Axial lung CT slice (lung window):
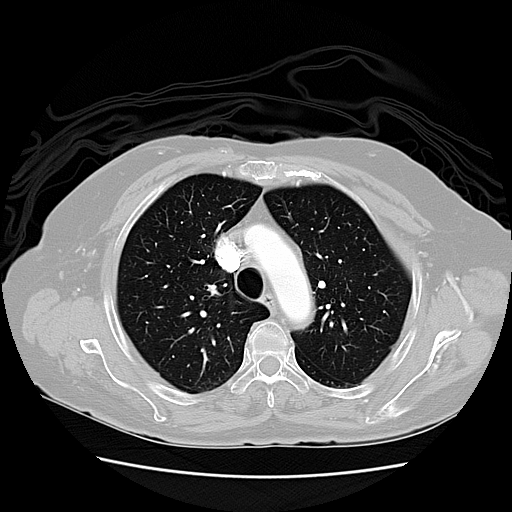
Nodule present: no